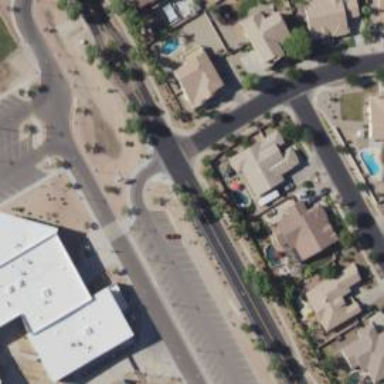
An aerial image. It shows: Asphalt road in residential area.